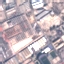
Label: Industrial